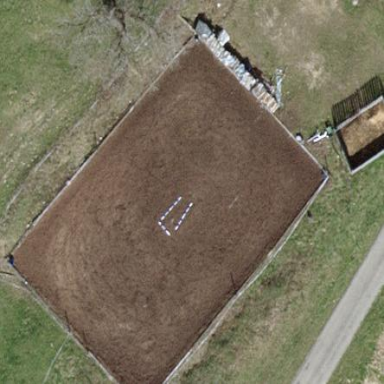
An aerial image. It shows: Equestrian pitch for leisure land use.